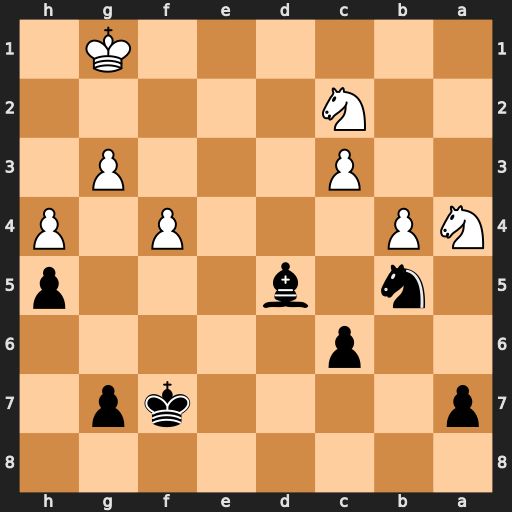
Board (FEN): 8/p4kp1/2p5/1n1b3p/NP3P1P/2P3P1/2N5/6K1
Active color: b
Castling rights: -
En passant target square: -
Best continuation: Bb3 Ne3 Bxa4